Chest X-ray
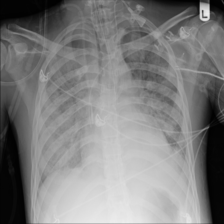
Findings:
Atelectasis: negative
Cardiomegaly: negative
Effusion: negative
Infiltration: positive
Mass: negative
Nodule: negative
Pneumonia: negative
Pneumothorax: negative
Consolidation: negative
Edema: negative
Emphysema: negative
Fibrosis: negative
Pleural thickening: positive
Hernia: negative